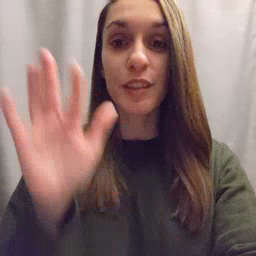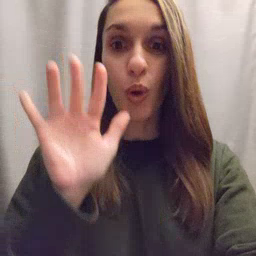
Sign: snow